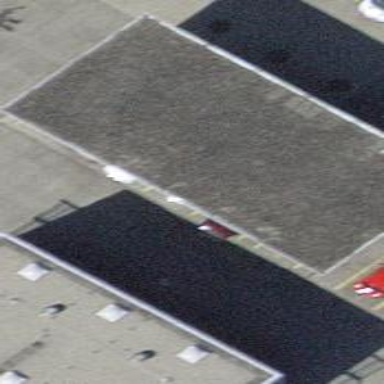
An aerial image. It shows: Flat roof building.